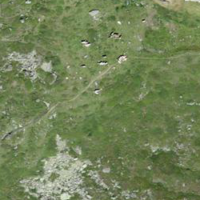
EUNIS habitat code: 26
Species observed at this site:
Erebia tyndarus